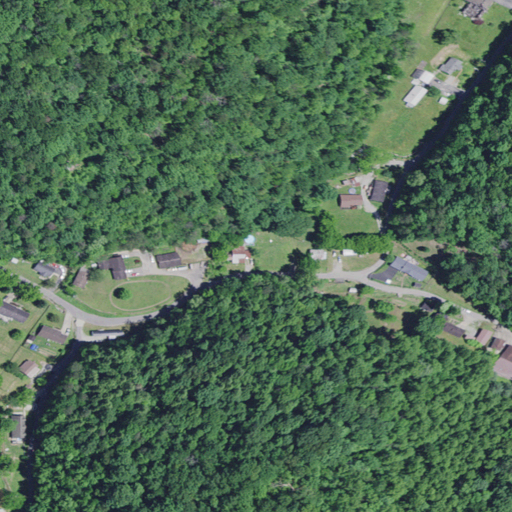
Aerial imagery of valley in Kentucky named Johnson Hollow containing deciduous forest, low intensity development, mixed forest, open development, evergreen forest, medium intensity development, and grassland